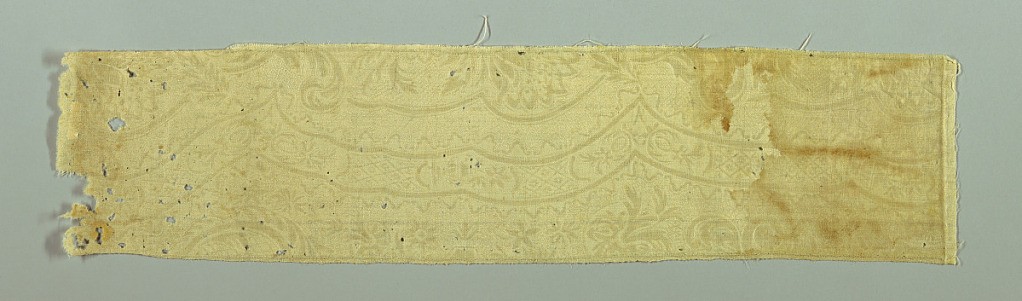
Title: Fragment
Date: early 18th century
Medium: medium: wool Technique: stamped (embossed) plain weave
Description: Very elaborate stamped pattern with a running decorative band. In off-white.